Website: home-depot
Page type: billing-address
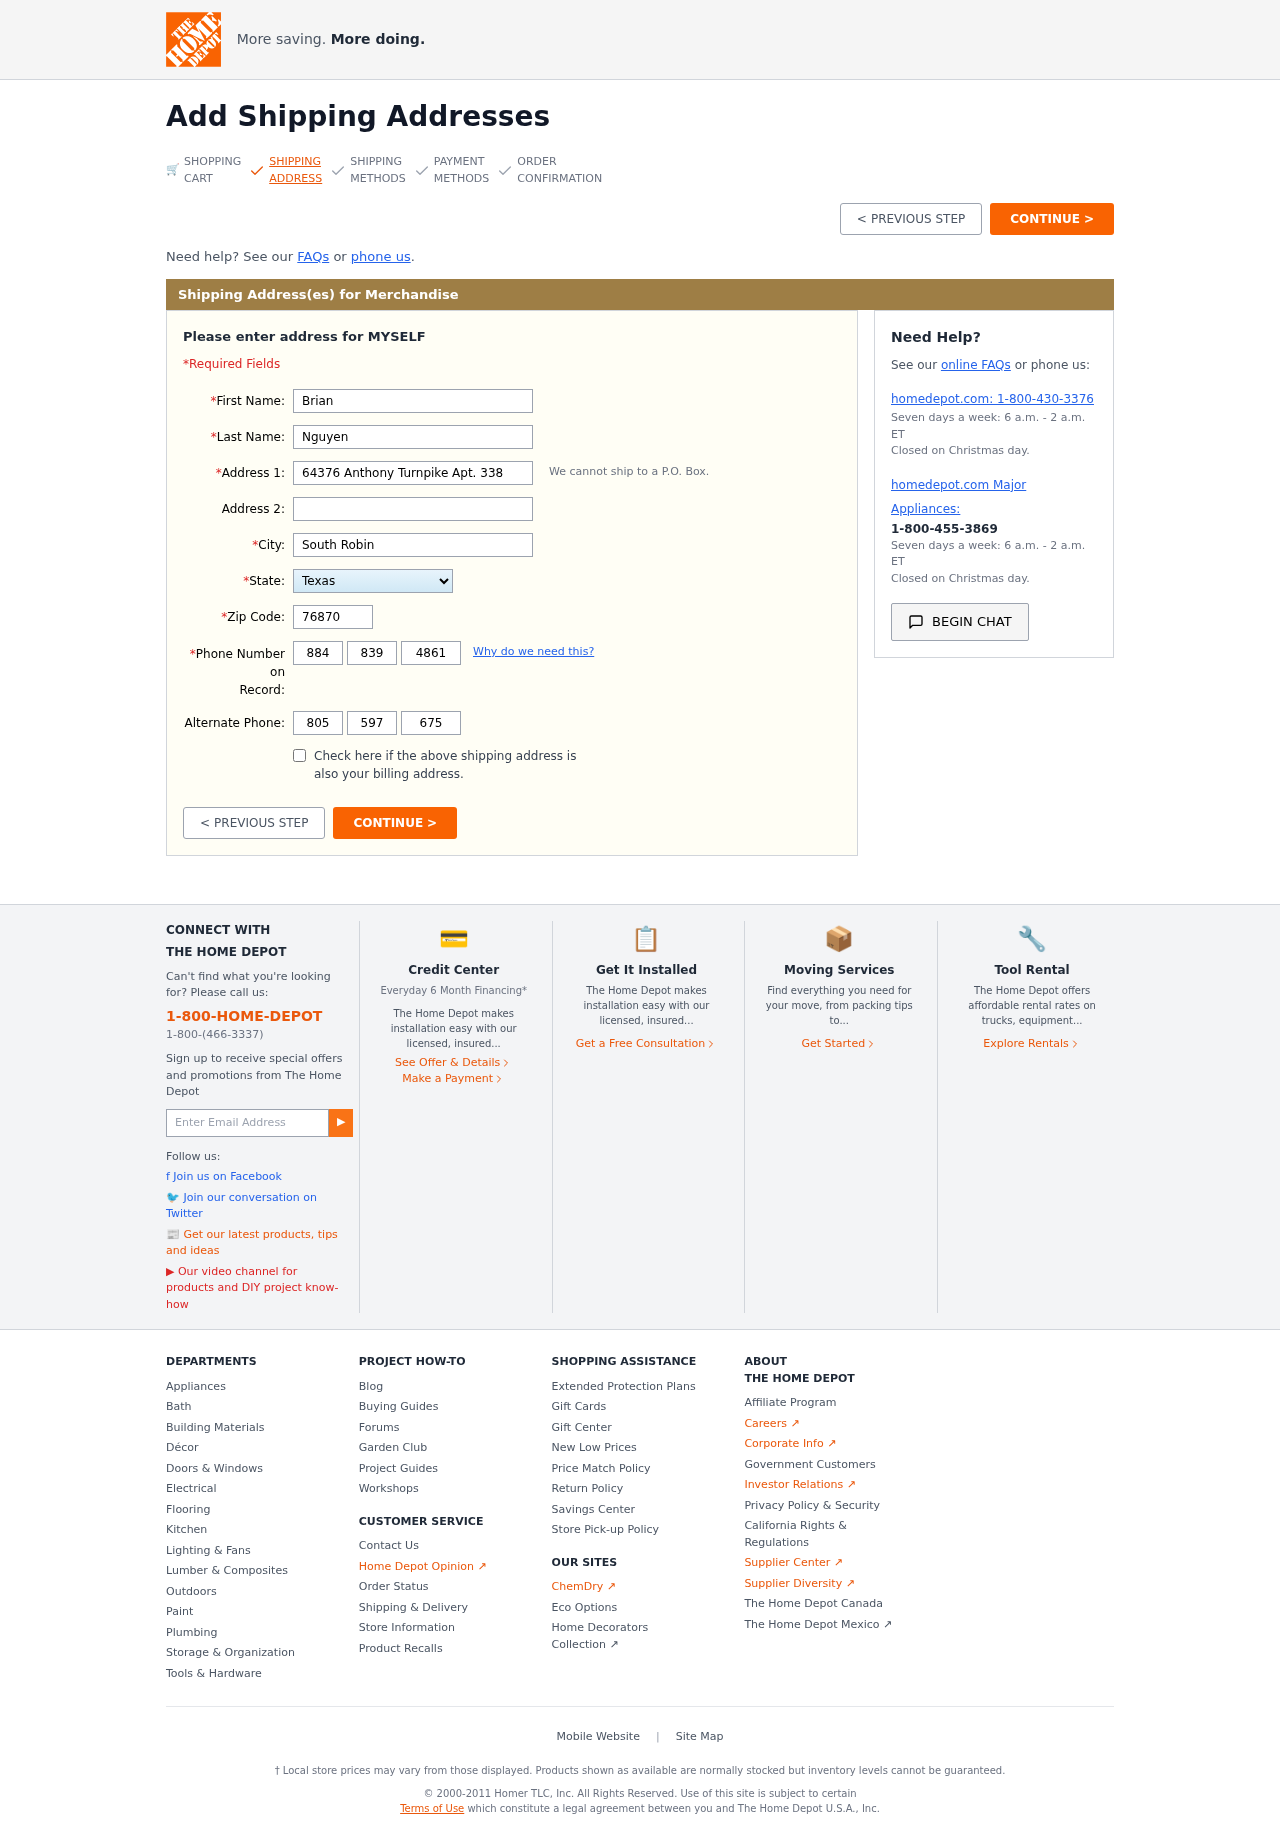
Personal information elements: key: PII_STATE
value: Texas
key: PII_FIRSTNAME
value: Brian
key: PII_LASTNAME
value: Nguyen
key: PII_STREET
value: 64376 Anthony Turnpike Apt. 338
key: PII_CITY
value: South Robin
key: PII_POSTCODE
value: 76870
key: PII_PHONE_AREA
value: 884
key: PII_PHONE_PREFIX
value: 839
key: PII_PHONE_LINE
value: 4861
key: PII_PHONE_ALT_AREA
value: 805
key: PII_PHONE_ALT_PREFIX
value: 597
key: PII_PHONE_ALT_LINE
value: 6755